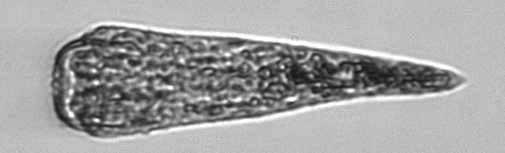
Label: Strombidium_conicum